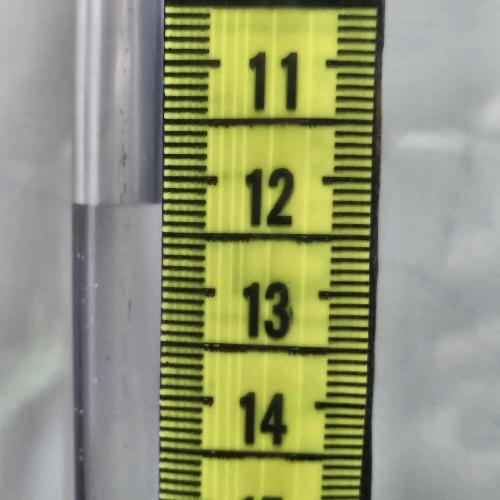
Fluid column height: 12.2 cm